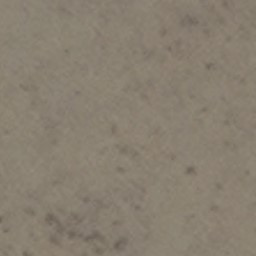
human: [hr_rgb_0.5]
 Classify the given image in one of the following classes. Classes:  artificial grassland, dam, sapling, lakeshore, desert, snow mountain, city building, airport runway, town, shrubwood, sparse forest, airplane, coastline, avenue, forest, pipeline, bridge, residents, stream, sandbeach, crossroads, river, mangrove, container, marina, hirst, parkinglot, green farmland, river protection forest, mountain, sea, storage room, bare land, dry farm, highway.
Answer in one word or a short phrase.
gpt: bare land